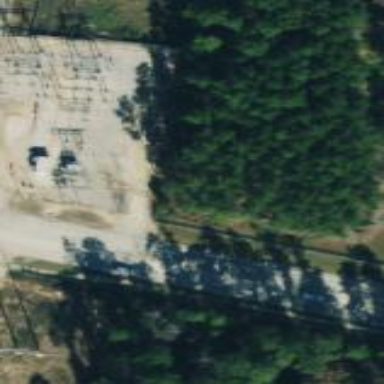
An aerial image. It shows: Outdoor power substation surrounded by fence. The substation operates at the distribution level.